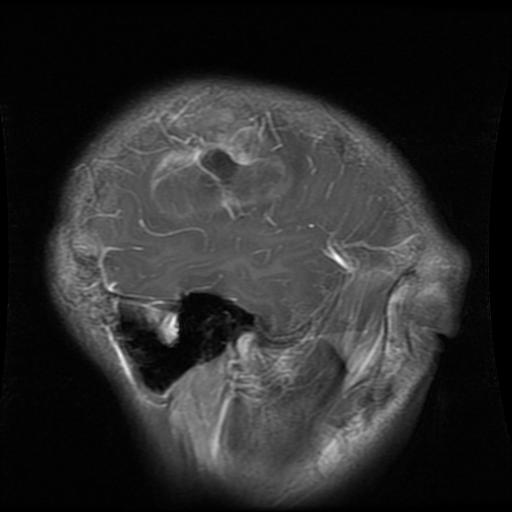
Label: glioma